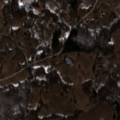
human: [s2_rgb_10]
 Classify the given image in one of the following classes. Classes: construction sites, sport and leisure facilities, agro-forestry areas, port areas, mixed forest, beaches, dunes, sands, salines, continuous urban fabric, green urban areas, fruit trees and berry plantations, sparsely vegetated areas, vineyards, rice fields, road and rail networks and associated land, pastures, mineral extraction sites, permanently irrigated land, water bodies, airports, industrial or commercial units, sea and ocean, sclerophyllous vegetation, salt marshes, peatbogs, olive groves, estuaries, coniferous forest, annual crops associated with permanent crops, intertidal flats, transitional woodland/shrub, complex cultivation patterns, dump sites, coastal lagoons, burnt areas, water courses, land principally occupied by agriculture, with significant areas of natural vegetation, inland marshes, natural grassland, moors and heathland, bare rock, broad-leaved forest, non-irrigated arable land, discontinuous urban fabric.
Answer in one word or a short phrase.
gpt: non-irrigated arable land, complex cultivation patterns, land principally occupied by agriculture, with significant areas of natural vegetation, mixed forest, transitional woodland/shrub